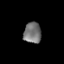
Tissue: lung
Cell type: Epithelial cells
Senescence score: 0.2278
Nuclear area (px): 361
Mean DAPI intensity: 116.842